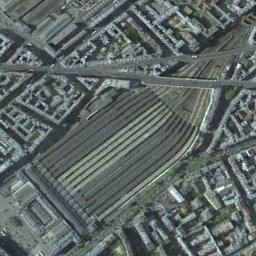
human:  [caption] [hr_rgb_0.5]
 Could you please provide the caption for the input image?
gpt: Many buildings of different shapes are beside the railway station .

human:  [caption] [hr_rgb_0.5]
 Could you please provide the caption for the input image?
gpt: There is a big railway station in the city .

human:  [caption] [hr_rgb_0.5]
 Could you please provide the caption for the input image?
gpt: The railway station with lots of railways is surrounded by lots of other buildings .

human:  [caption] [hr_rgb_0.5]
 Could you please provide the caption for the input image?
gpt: The railway station is next to some buildings .

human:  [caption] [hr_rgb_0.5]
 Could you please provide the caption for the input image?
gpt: There are many buildings around the railway station .